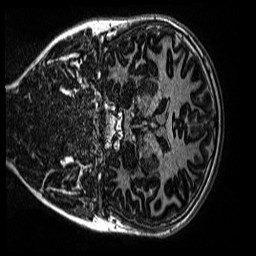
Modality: MP2RAGE
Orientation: coronal
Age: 11
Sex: female
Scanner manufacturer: siemens
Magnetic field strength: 3 T
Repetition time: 4 s
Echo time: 0.00299 s